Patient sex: F
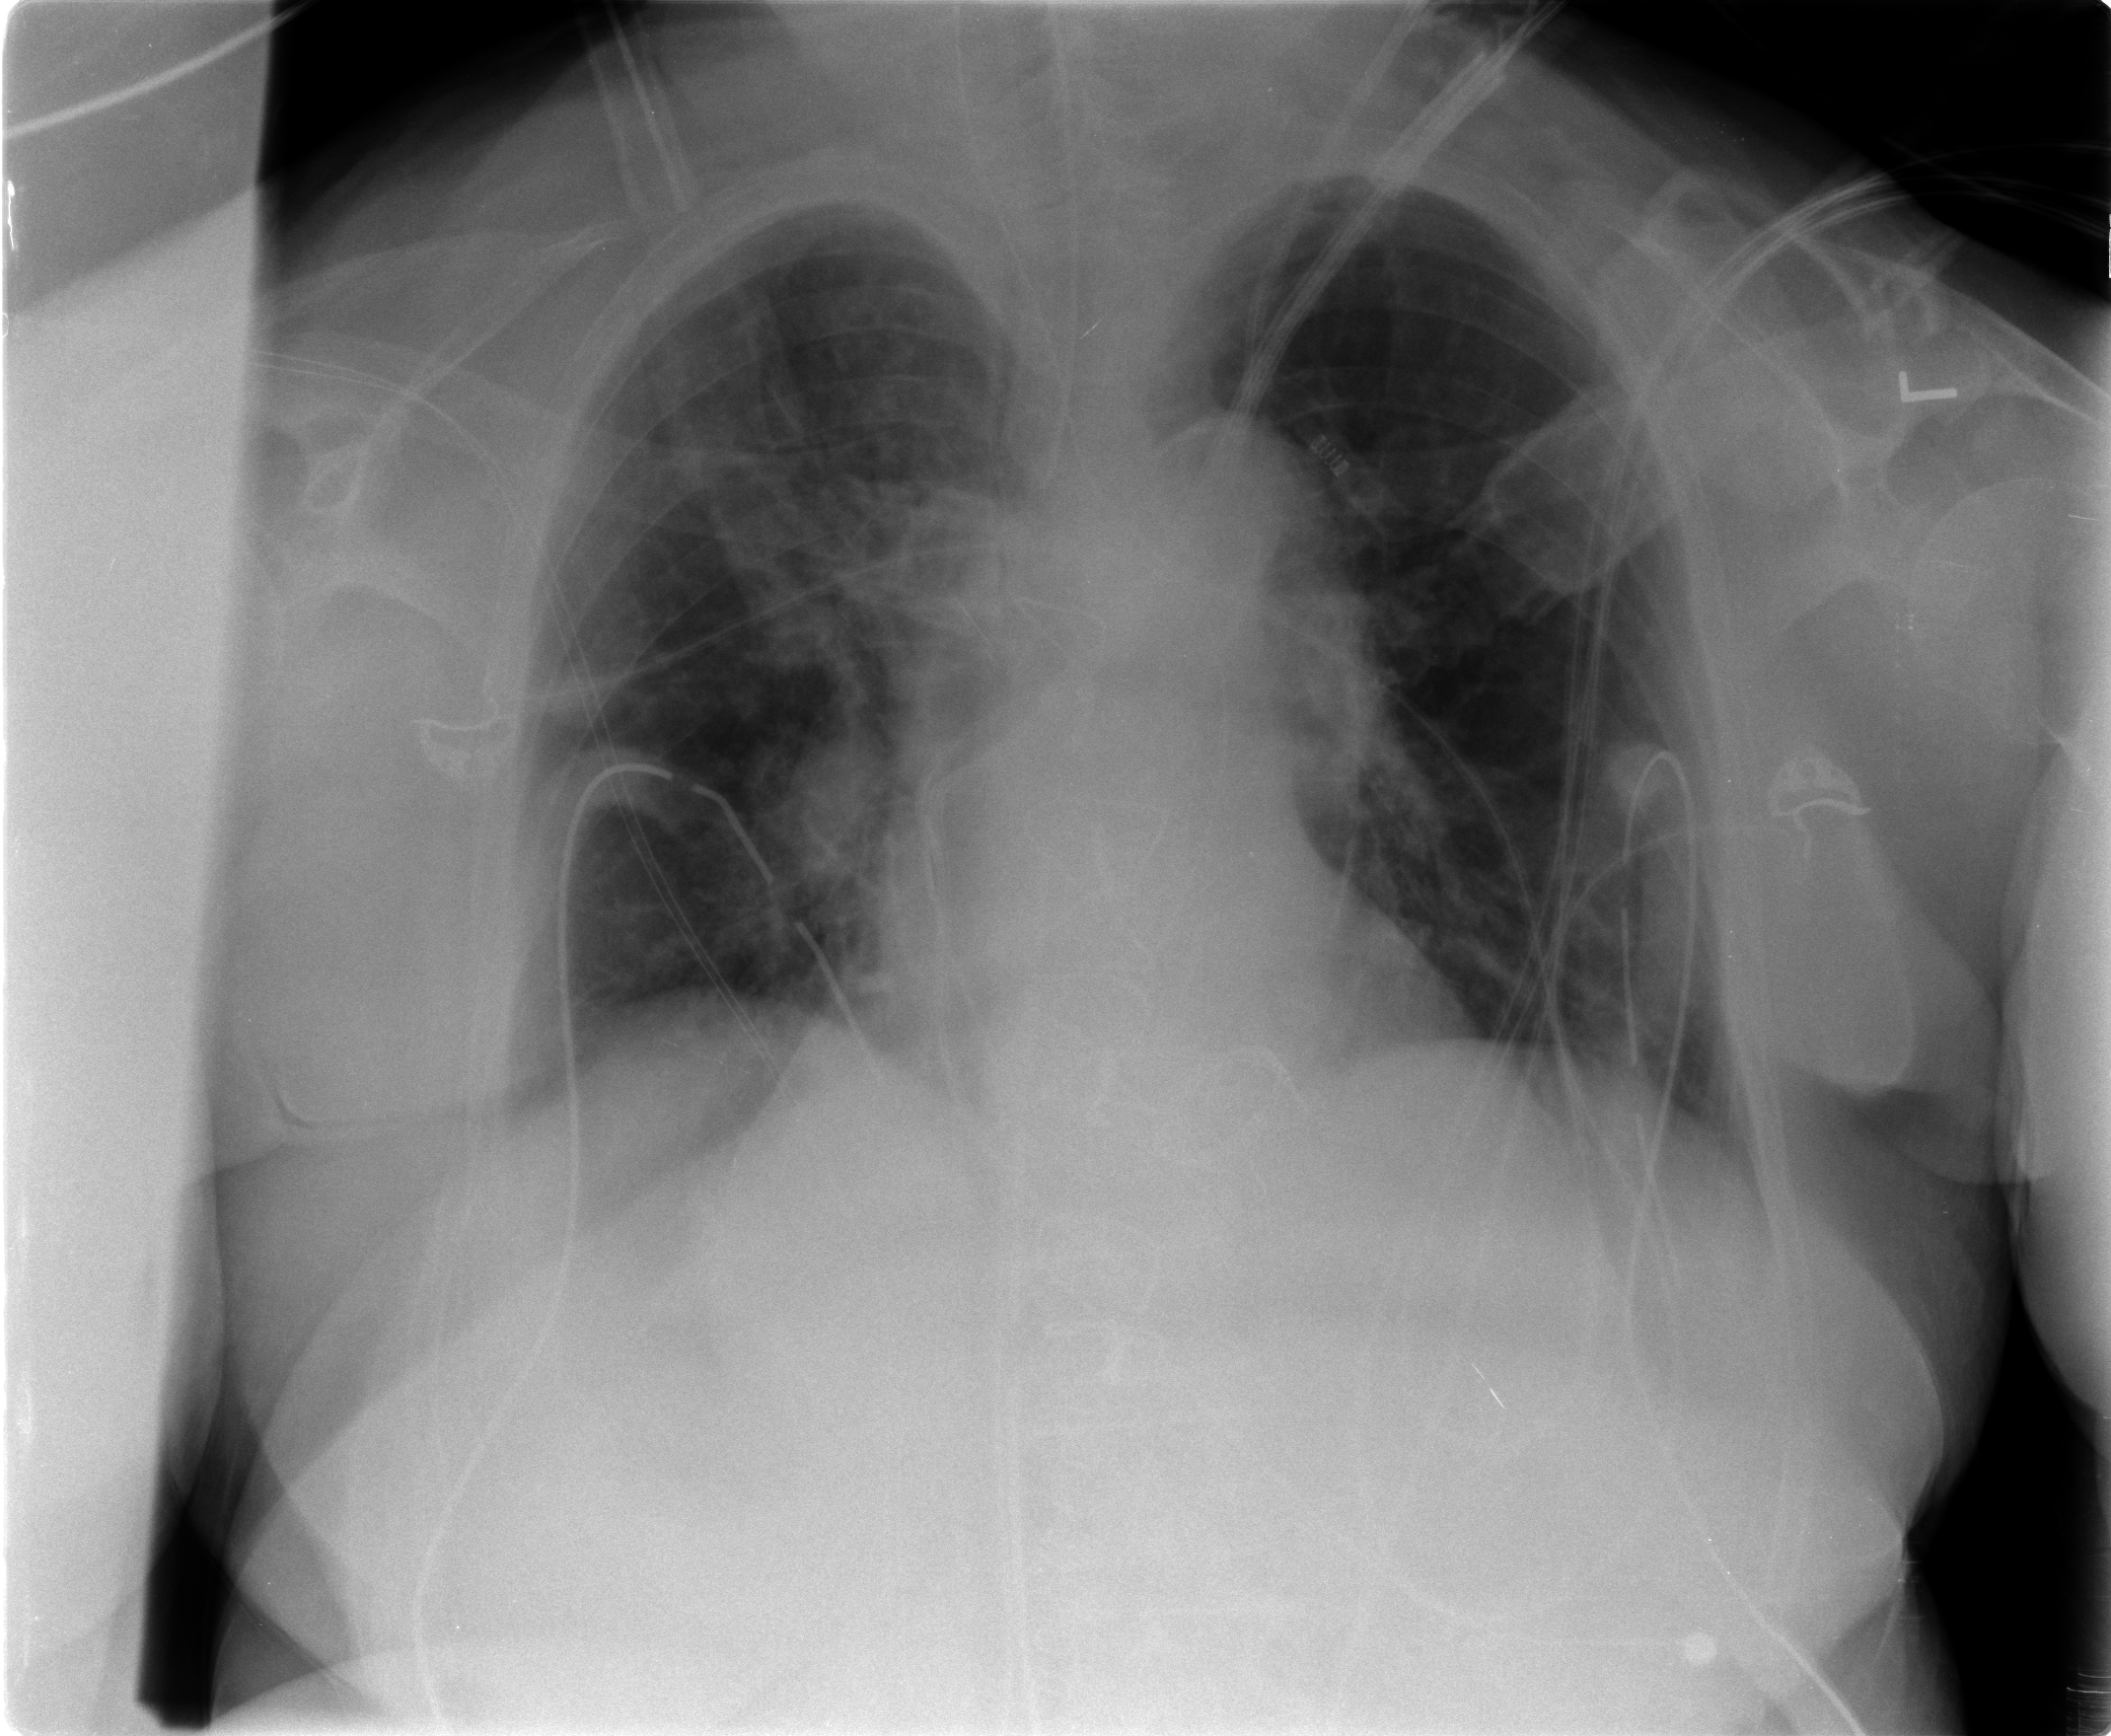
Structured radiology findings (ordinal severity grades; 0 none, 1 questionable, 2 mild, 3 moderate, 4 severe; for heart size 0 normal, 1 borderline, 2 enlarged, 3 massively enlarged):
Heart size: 2
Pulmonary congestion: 2
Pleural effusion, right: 2
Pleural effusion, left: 0
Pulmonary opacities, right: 1
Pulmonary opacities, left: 0
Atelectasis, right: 0
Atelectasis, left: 0